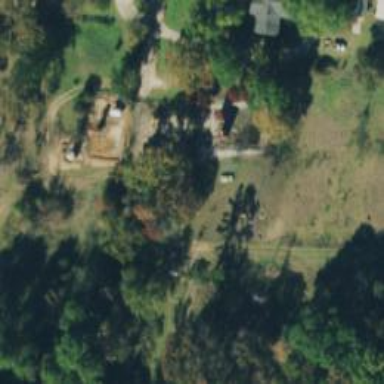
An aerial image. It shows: Driveway.